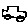
Label: car